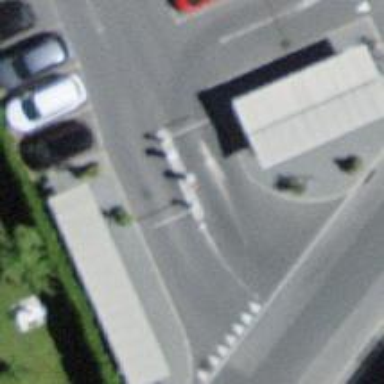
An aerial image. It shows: Lift gate barrier.